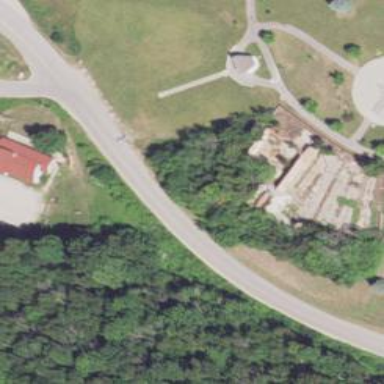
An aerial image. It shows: Ruins of historic building.